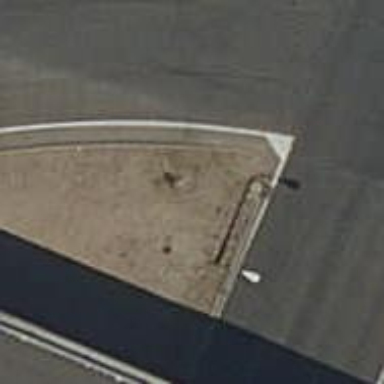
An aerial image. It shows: Kerb barrier.